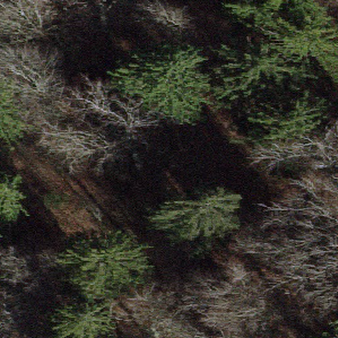
Label: other